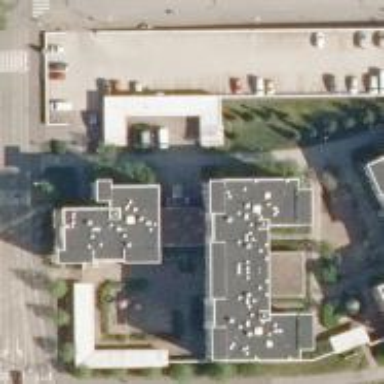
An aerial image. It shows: Kindergarten.